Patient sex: M
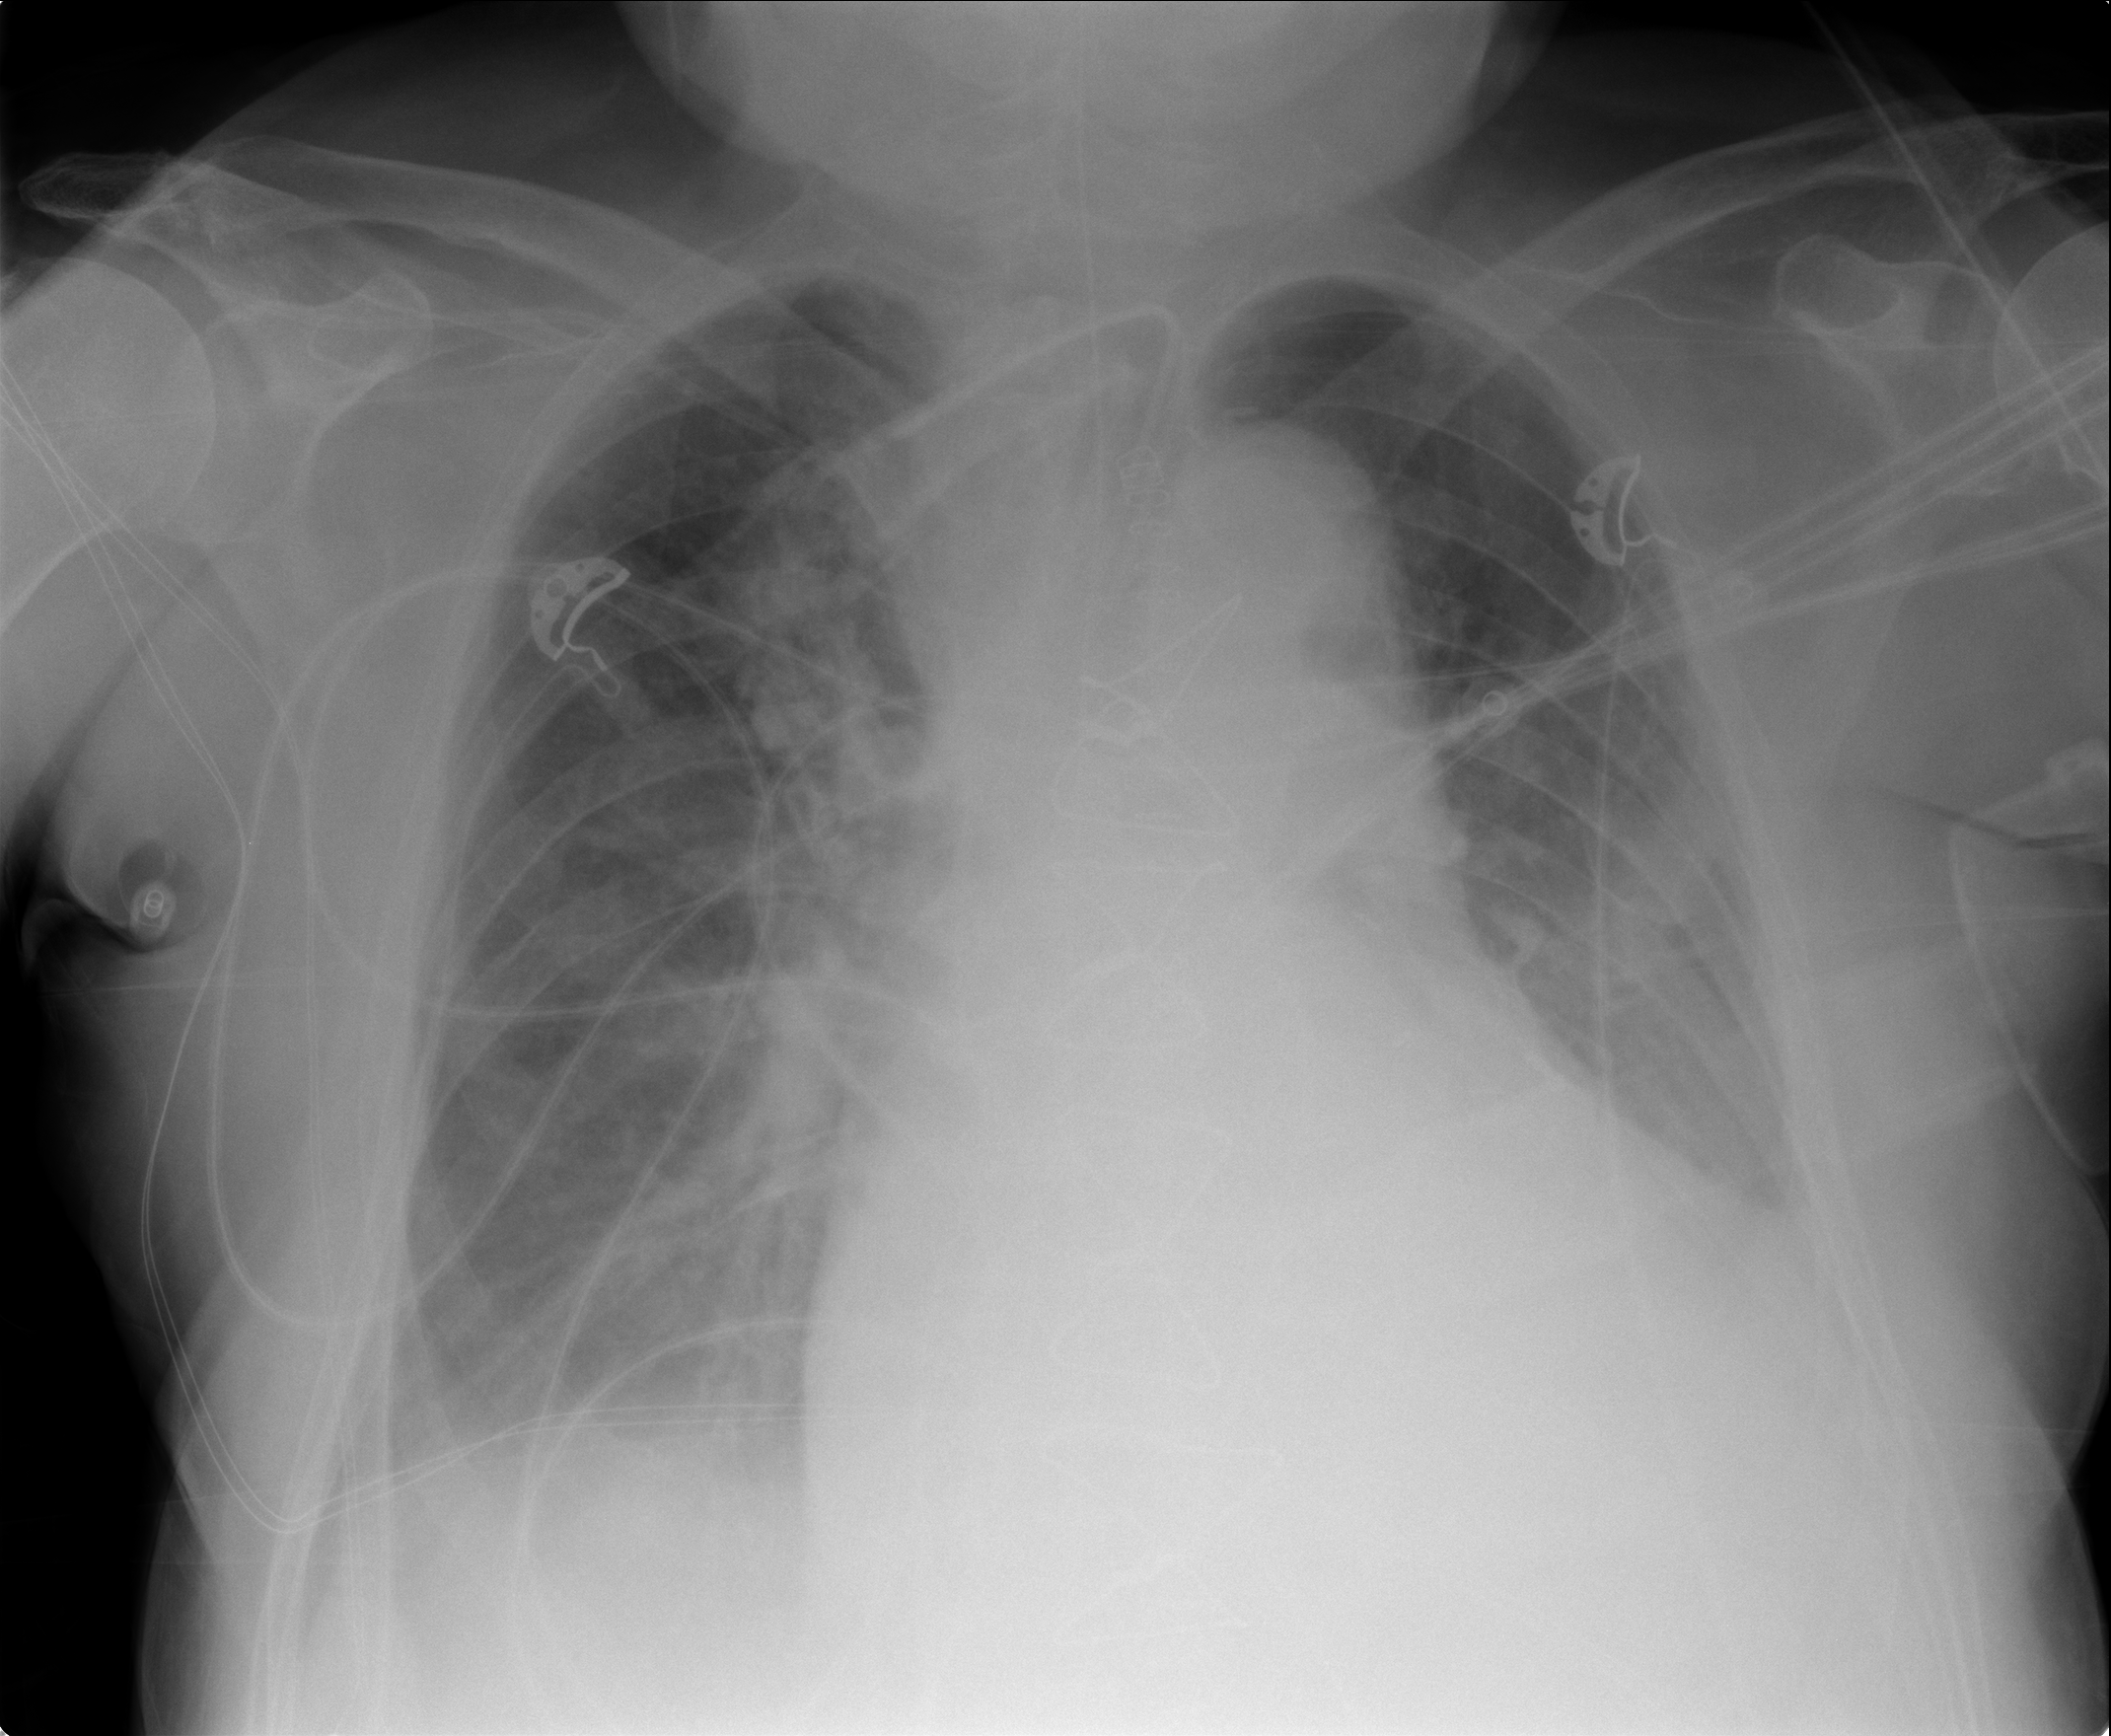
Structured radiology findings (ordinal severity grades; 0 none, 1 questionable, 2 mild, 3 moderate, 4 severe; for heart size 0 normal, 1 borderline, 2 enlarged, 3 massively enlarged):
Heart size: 3
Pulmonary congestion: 1
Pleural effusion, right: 2
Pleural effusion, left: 2
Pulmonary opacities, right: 2
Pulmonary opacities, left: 0
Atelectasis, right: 2
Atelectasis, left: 2